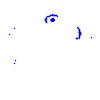
Particle: kaon